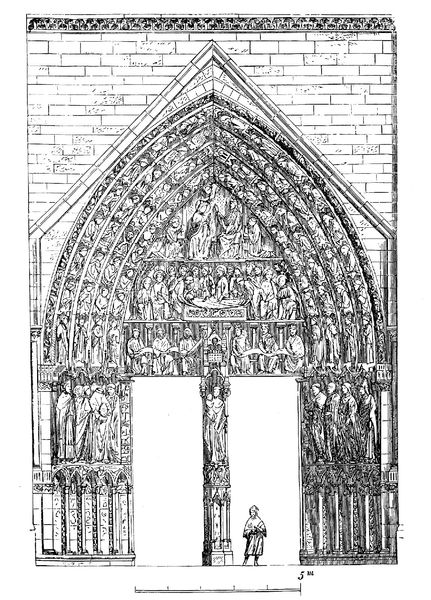
Titel: Notre-Dame in Paris
Standort: Paris, Notre-Dame (EU - F - Ile-de-France)
Schlagwörter: mann, schwarz, weiss, zeichnung, architektur, kirche, gotik, bogen, figuren, dom, portal, gotisch, kirchenportal, gewolbe, mann#, kathedral